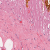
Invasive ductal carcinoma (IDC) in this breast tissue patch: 0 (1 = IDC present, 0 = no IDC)